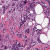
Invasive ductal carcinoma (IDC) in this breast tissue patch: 1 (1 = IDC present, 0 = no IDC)